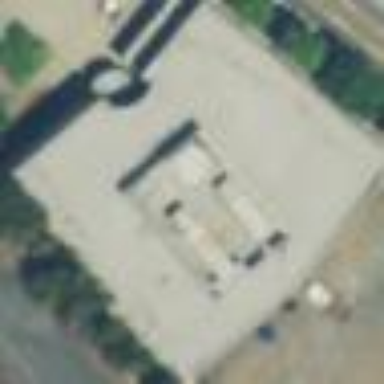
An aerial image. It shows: Research institute building.